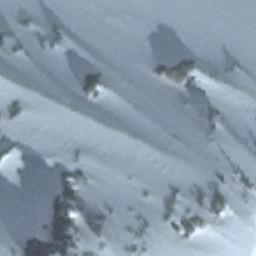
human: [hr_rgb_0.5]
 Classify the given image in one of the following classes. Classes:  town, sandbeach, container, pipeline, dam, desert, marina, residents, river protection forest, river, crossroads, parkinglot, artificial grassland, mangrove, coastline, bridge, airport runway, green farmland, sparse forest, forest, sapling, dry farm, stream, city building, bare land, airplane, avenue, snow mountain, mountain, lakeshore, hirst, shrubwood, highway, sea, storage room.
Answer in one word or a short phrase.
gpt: snow mountain